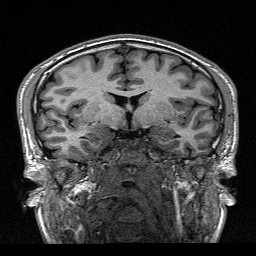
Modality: T1w
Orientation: sagittal
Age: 20
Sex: male
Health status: healthy
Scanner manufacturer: siemens
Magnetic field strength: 1.5 T
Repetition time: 2.73 s
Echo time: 0.00357 s